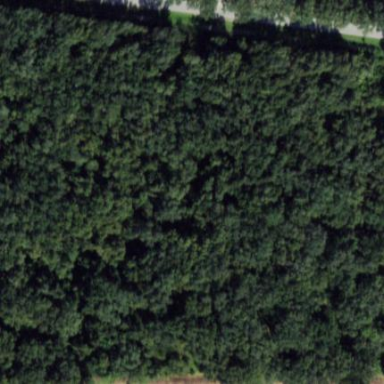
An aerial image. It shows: Mixed woodland with various types of leaves.